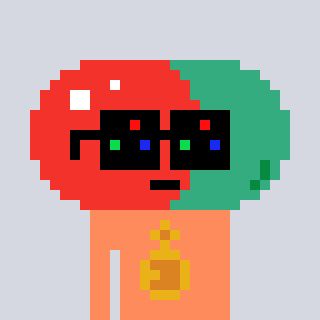
a pixel art character with square black sunglasses, a pill-shaped head and a peachy-colored body on a cool background